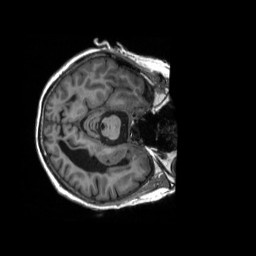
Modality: T1w
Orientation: axial
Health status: ill
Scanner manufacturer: siemens
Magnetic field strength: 3 T
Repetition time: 2.3 s
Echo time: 0.00298 s